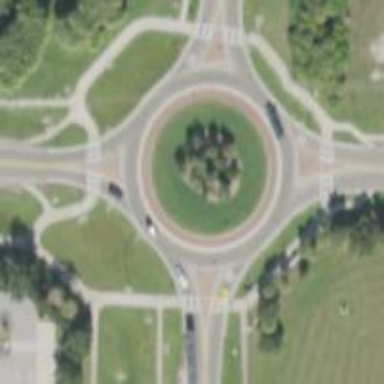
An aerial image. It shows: Secondary road leading to roundabout.